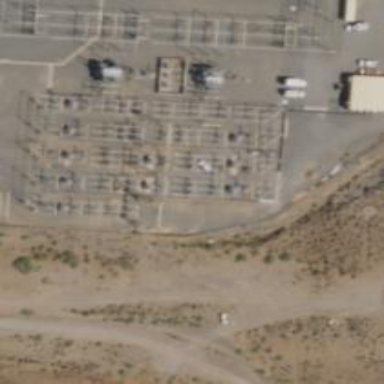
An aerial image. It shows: Switch for power supply.